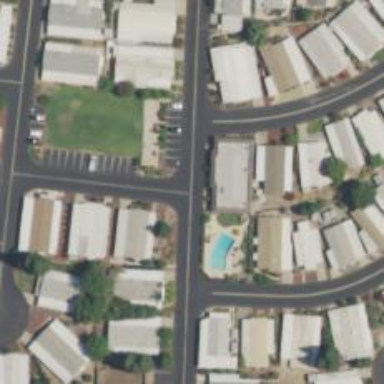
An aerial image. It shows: Living street.